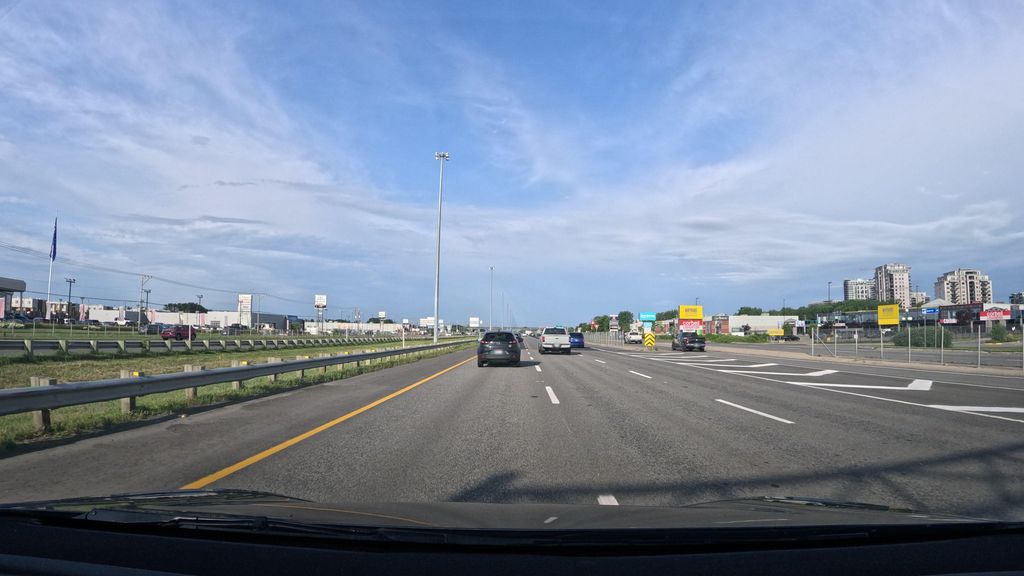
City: montreal